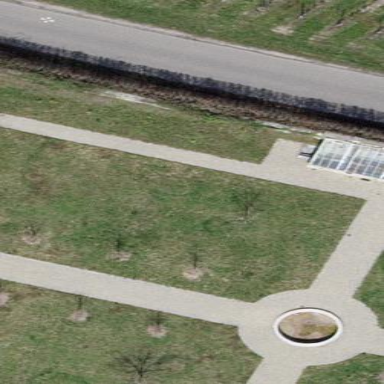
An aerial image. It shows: Area covered with grass.